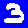
Digit: 3